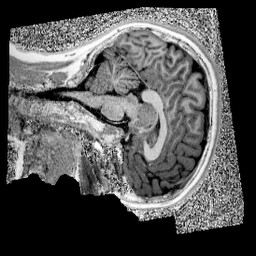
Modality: UNIT1
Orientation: sagittal
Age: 12
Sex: male
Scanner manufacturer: siemens
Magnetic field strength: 3 T
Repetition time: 4 s
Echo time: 0.00299 s